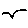
Label: bird